Aerial crown-view tile of a tropical tree (Barro Colorado Island, Panama), acquired 20250317:
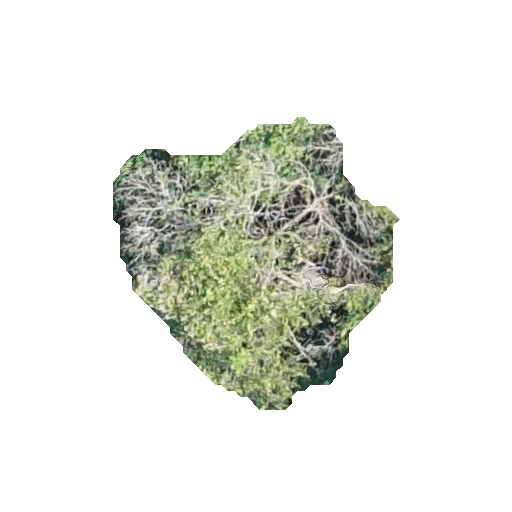
Species: Apeiba membranacea
GBIF accepted scientific name: Apeiba membranacea
Crown area: 82.221 m²